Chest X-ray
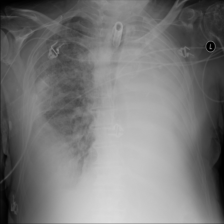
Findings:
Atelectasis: positive
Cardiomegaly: negative
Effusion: positive
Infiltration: positive
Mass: negative
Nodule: negative
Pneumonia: negative
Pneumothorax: negative
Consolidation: negative
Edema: negative
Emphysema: negative
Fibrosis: negative
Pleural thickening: negative
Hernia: negative